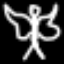
Label: angel